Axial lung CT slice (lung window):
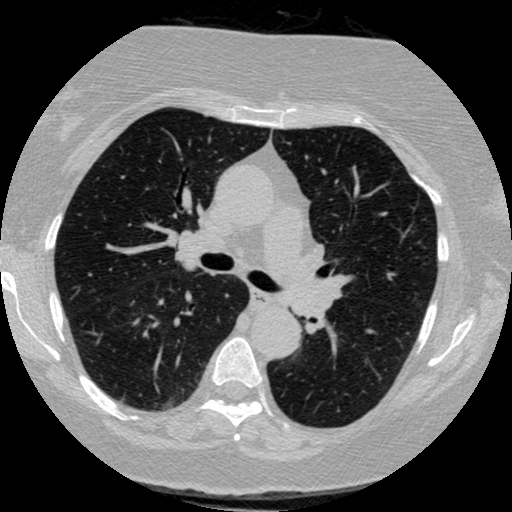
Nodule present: no